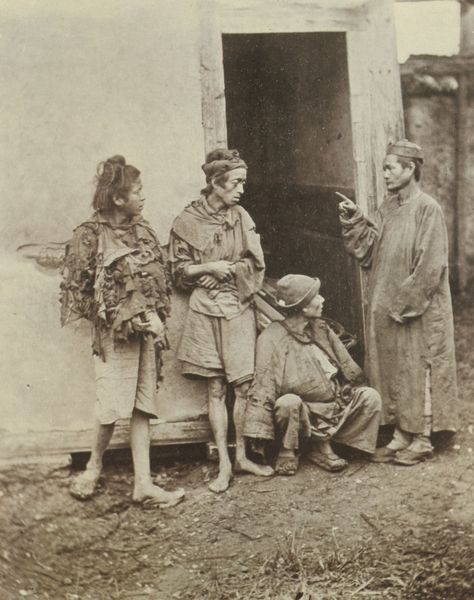
Titel: Bettler in der Hafenstadt Futschou
Künstler: John Thomson
Standort: Los Angeles (California)
Institution: Sammlung Stephen White
Schlagwörter: hand, mann, umhang, weiß, frauen, menschen, mädchen, sitzen, braun, finger, frau, geste, grau, hut, hüte, kleider, männer, reden, schwarz, strasse, tür, gebäude, haus, tuch, rock, hose, kappe, mütze, mützen, wand, arm, arme, gesicht, stehen, zerrissen, erde, hütte, boden, gewand, haare, mantel, sitzend, stehend, personen, bauern, kinder, beine, japan, papier, man, lehrer, schuhe, studie, hosen, mauer, türe, besucher, sepia, krieg, kopftuch, zeigefinger, stufe, zeigen, dünn, foto, fotografie, vier, barfuss, eingang, schmutz, lumpen, fuss, hocken, asien, schwarz weiss, belehren, photo, china, hauseingang, elend, hunger, dreck, fingerzeig, bettler, tur, armut, schwelle, mager, indianer, mahnung, kaftan, kurze hose, chinesen, asiaten, befehl, manner, korea, landbevölkerung, belehrung, fernöstlich, abgehungert, 1850, chima, knieneder